Question: I'm making app for iPhone and iPad. I have table view with only one row and in this row I have UITextField. On iPhone simulator (also on physical device) I have no problem. But when I try to run the app on iPad simulator (2, Retina or Air, doesn't matter) it just show empty row. This is big issue because this app has to be primary for iPad. Does anybody know where is problem? Thank you very much
I made simple project only with table view and textfield (TableViewController):
'''
class TableViewController: UITableViewController {
// OUTLETS:
@IBOutlet weak var textField: UITextField!
// MARK: - Table view data source
override func numberOfSectionsInTableView(tableView: UITableView) -> Int {
return 1
}
override func tableView(tableView: UITableView, numberOfRowsInSection section: Int) -> Int {
return 1
}
}
'''

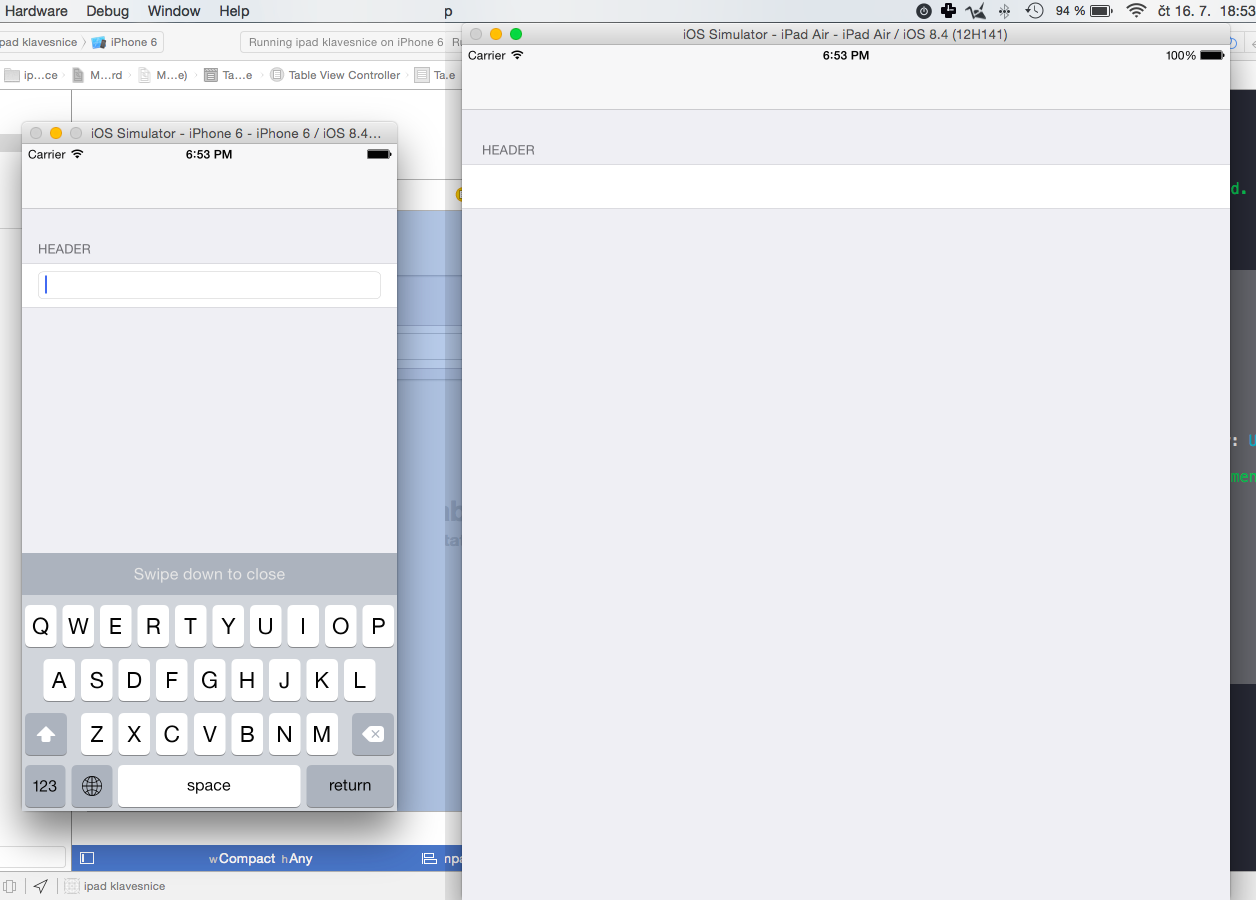
Answer: @Rajram answered my question but because comment can't be accepted so there's just copy of his answer.
> Check in the Attributes Inspector, that the textfield is installed in
iPad or not, for the corresponding size class,(there is a check box at
the last of the Attributes Inspector)